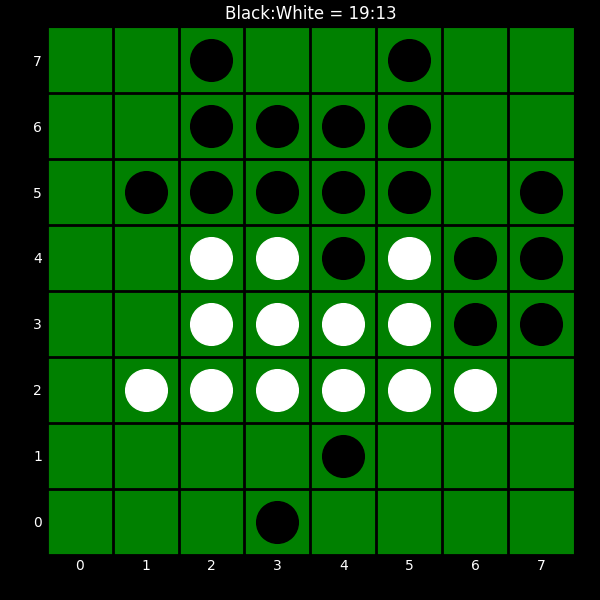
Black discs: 19
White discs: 13